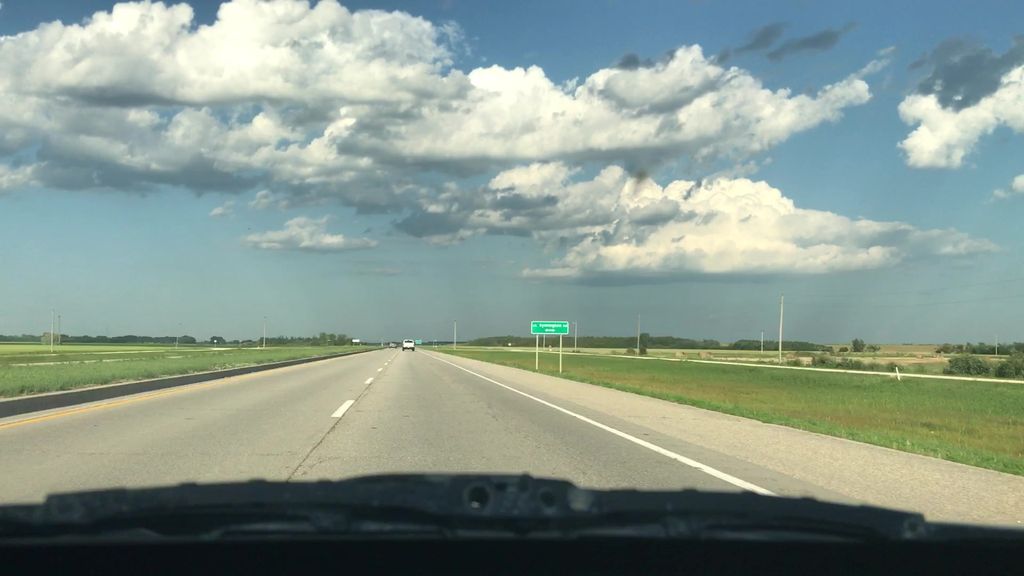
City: winnipeg